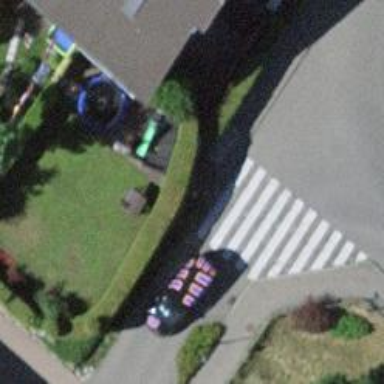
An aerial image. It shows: Uncontrolled zebra crossing with zebra markings.